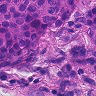
Metastatic tissue present: yes